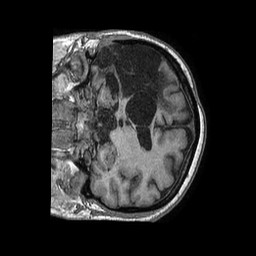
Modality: T1w
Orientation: coronal
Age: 56
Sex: male
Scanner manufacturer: philips
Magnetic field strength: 1.5 T
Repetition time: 0.007518 s
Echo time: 0.003408 s